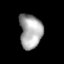
Tissue: lung
Cell type: Epithelial cells
Senescence score: 0.2164
Nuclear area (px): 762
Mean DAPI intensity: 166.549